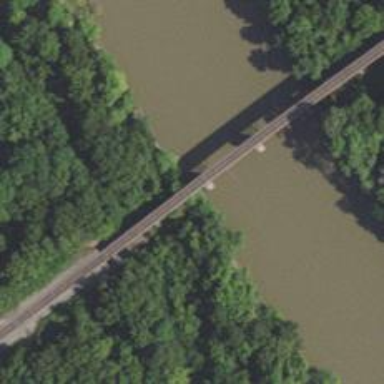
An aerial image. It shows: Beam bridge carrying railway track.